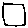
Label: square